Chest X-ray:
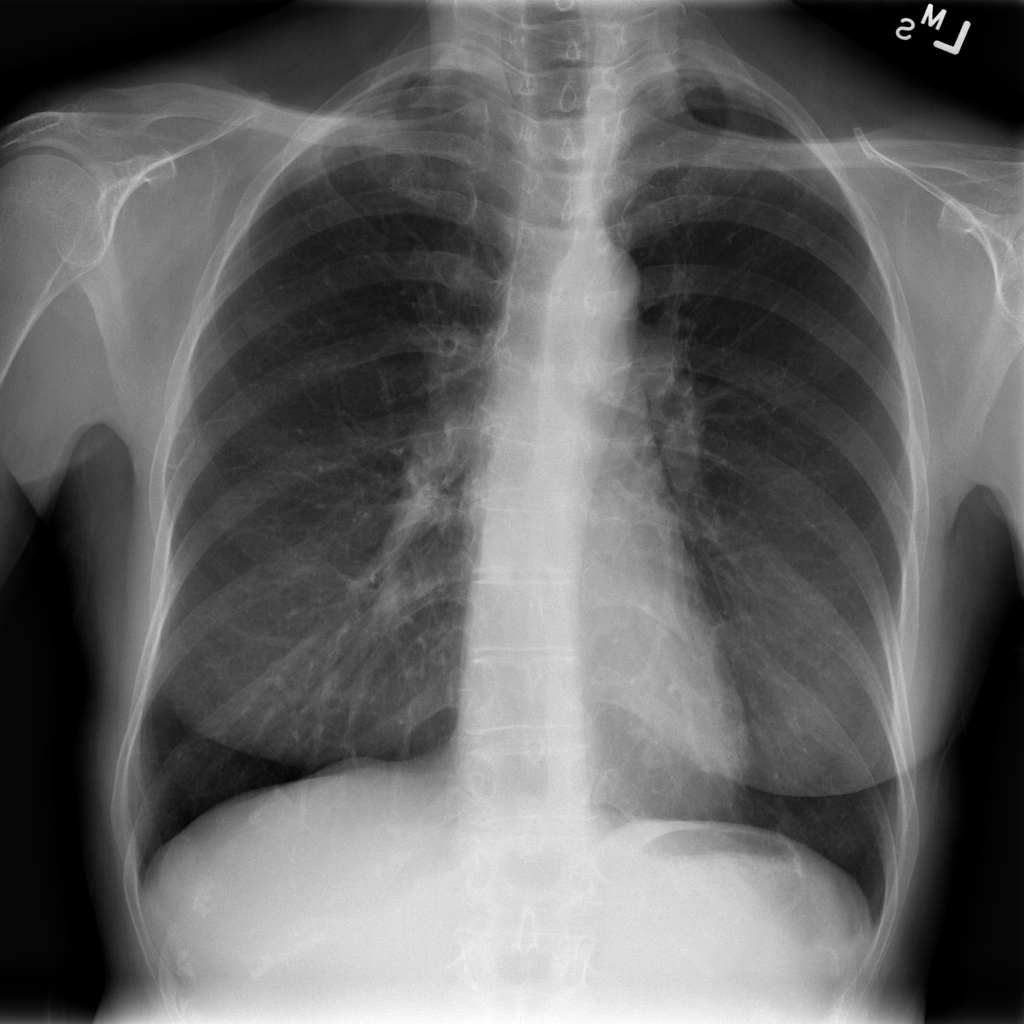
No abnormal finding: yes